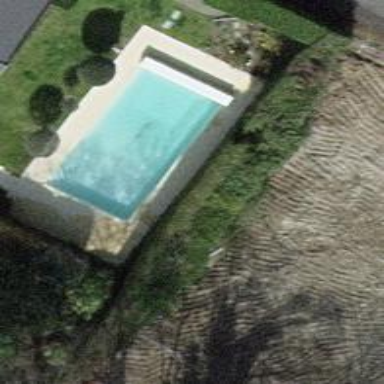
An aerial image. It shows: Swimming pool located in leisure land.